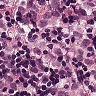
Metastatic tissue present: yes